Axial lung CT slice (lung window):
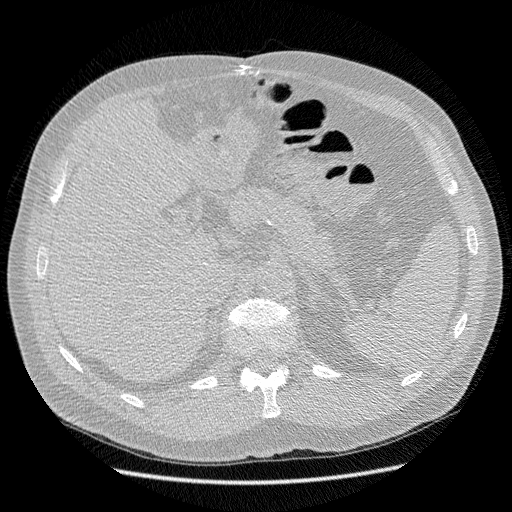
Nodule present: no